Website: macys
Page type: cross-sells
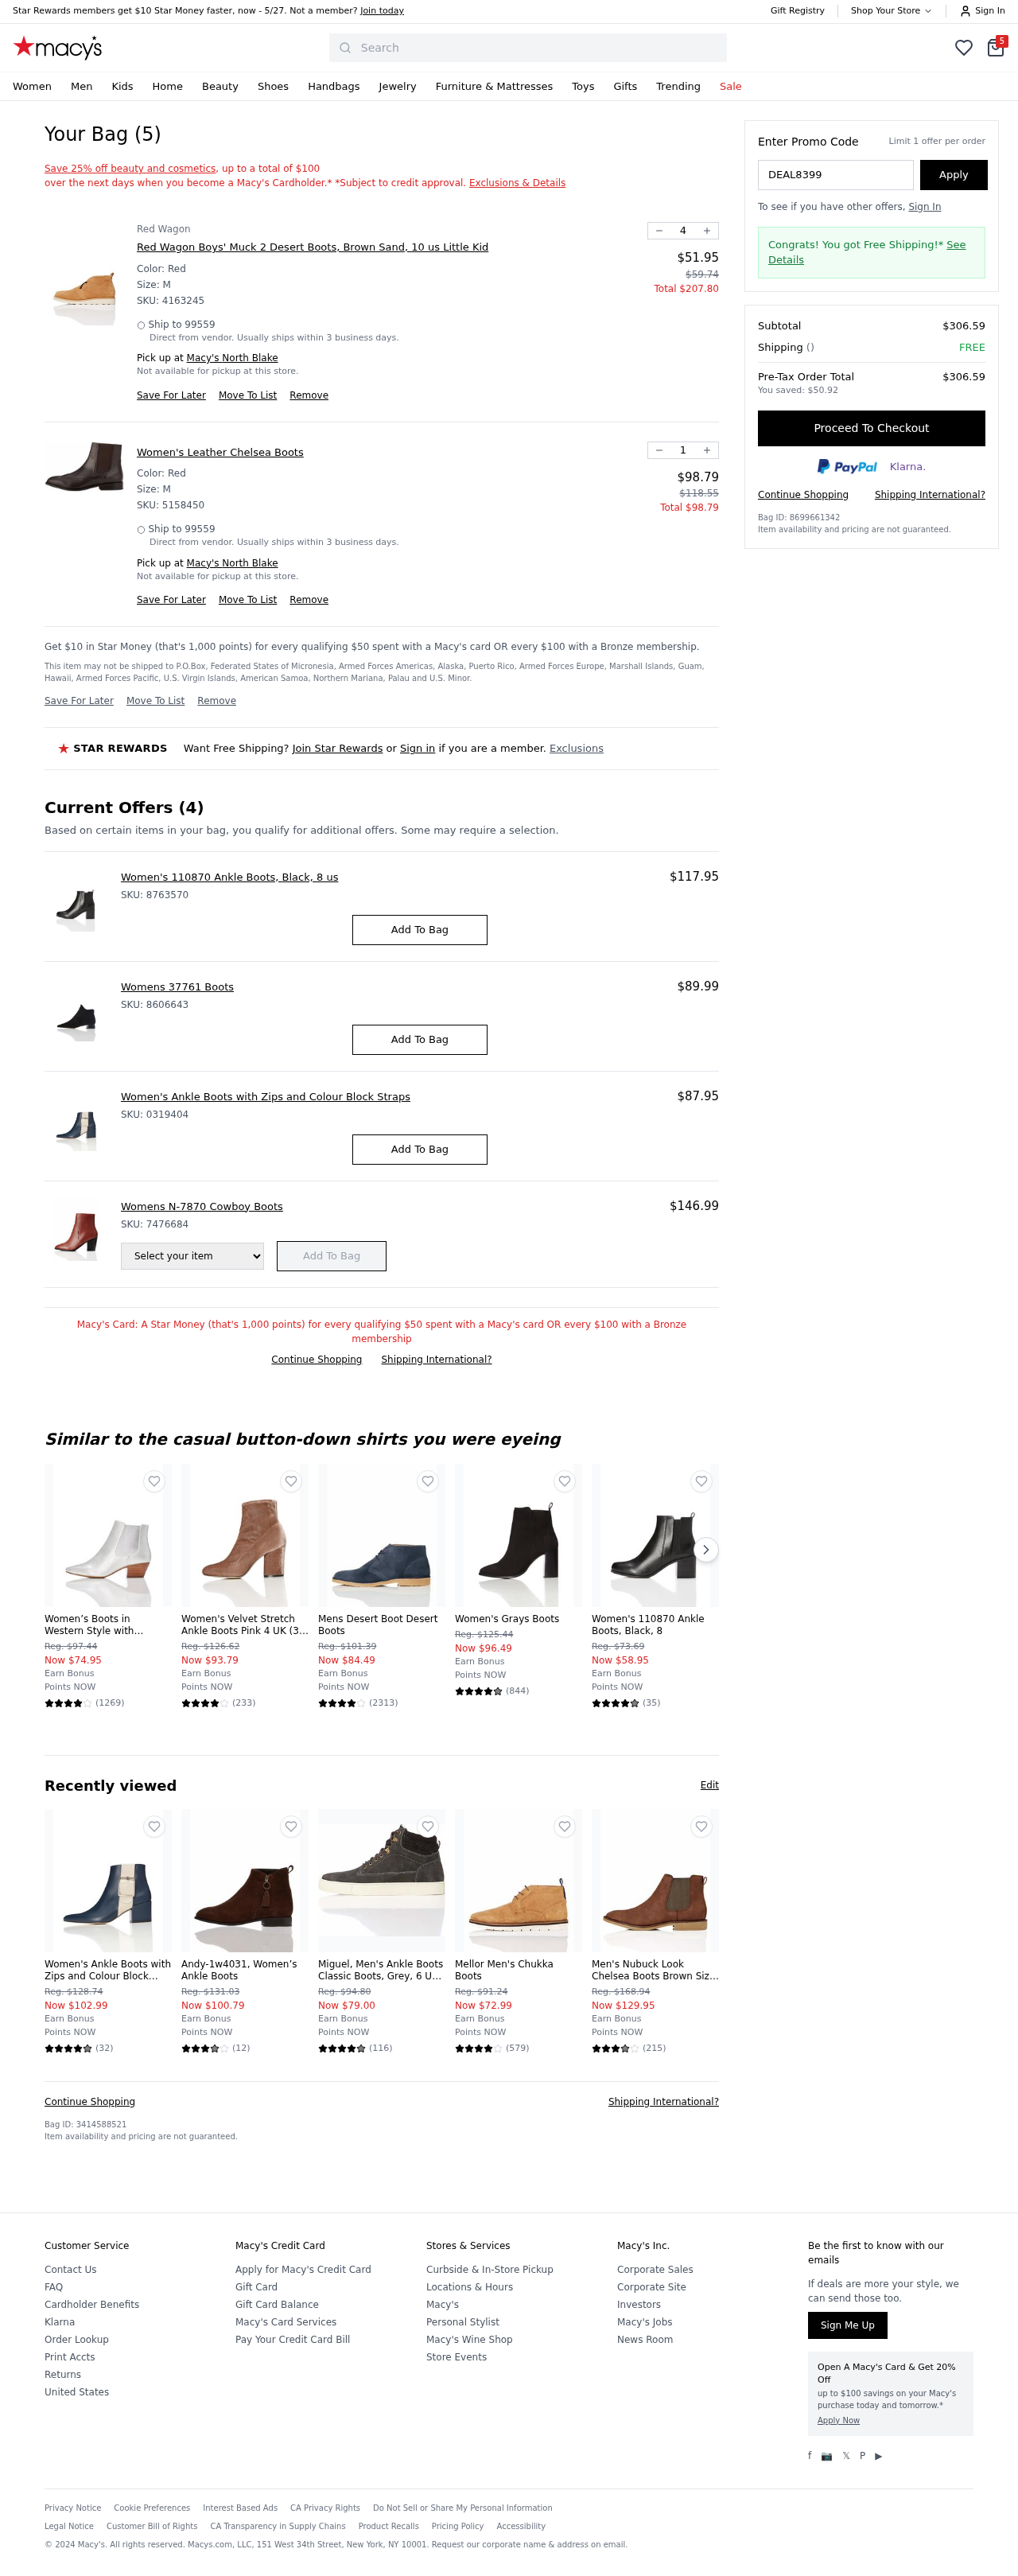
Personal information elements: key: PII_CITY
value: North Blake
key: PII_POSTCODE
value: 99559
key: PII_PROMO_CODE
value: DEAL8399
Product elements: key: PRODUCT10_NAME
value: Women's Ankle Boots with Zips and Colour Block Straps, Blue (Blue), 8 UK
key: PRODUCT10_NUM_RATINGS
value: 32
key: PRODUCT10_PRICE
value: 102.99
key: PRODUCT10_RATING
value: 4.5
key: PRODUCT11_NAME
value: Andy-1w4031, Women’s Ankle Boots
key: PRODUCT11_NUM_RATINGS
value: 12
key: PRODUCT11_PRICE
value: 100.79
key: PRODUCT11_RATING
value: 3.8
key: PRODUCT12_NAME
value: Miguel, Men's Ankle Boots Classic Boots, Grey, 6 UK (40 EU)
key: PRODUCT12_NUM_RATINGS
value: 116
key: PRODUCT12_PRICE
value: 79
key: PRODUCT12_RATING
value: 4.6
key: PRODUCT13_NAME
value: Mellor Men's Chukka Boots
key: PRODUCT13_NUM_RATINGS
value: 579
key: PRODUCT13_PRICE
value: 72.99
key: PRODUCT13_RATING
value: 4.4
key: PRODUCT14_NAME
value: Men's Nubuck Look Chelsea Boots Brown Size: 12 UK
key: PRODUCT14_NUM_RATINGS
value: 215
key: PRODUCT14_PRICE
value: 129.95
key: PRODUCT14_RATING
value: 3.8
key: PRODUCT15_NAME
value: Women's 110870 Ankle Boots, Black, 8 us
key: PRODUCT15_PRICE
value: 117.95
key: PRODUCT16_NAME
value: Women's Ankle Boots with Zips and Colour Block Straps
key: PRODUCT16_PRICE
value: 87.95
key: PRODUCT1_BRAND
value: Red Wagon
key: PRODUCT1_NAME
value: Red Wagon Boys' Muck 2 Desert Boots, Brown Sand, 10 us Little Kid
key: PRODUCT1_PRICE
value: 51.95
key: PRODUCT1_QUANTITY
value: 4
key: PRODUCT2_NAME
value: Women's Leather Chelsea Boots
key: PRODUCT2_PRICE
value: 98.79
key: PRODUCT2_QUANTITY
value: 1
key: PRODUCT3_NAME
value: Womens 37761 Boots
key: PRODUCT3_PRICE
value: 89.99
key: PRODUCT4_NAME
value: Womens N-7870 Cowboy Boots
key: PRODUCT4_PRICE
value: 146.99
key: PRODUCT5_NAME
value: Women’s Boots in Western Style with Metallic Finish
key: PRODUCT5_NUM_RATINGS
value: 1269
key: PRODUCT5_PRICE
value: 74.95
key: PRODUCT5_RATING
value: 4.4
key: PRODUCT6_NAME
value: Women's Velvet Stretch Ankle Boots Pink 4 UK (37 EU),119750
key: PRODUCT6_NUM_RATINGS
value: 233
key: PRODUCT6_PRICE
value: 93.79
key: PRODUCT6_RATING
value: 4.2
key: PRODUCT7_NAME
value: Mens Desert Boot Desert Boots
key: PRODUCT7_NUM_RATINGS
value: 2313
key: PRODUCT7_PRICE
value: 84.49
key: PRODUCT7_RATING
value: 4.1
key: PRODUCT8_NAME
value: Women's Grays Boots
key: PRODUCT8_NUM_RATINGS
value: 844
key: PRODUCT8_PRICE
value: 96.49
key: PRODUCT8_RATING
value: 4.6
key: PRODUCT9_NAME
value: Women's 110870 Ankle Boots, Black, 8
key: PRODUCT9_NUM_RATINGS
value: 35
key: PRODUCT9_PRICE
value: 58.95
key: PRODUCT9_RATING
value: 4.7
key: PRODUCT1_SKU
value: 4163245
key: PRODUCT1_ORIGINAL_PRICE
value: $59.74
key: PRODUCT1_TOTAL
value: $207.80
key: PRODUCT2_SKU
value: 5158450
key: PRODUCT2_ORIGINAL_PRICE
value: $118.55
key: PRODUCT2_TOTAL
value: $98.79
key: PRODUCT15_SKU
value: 8763570
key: PRODUCT3_SKU
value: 8606643
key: PRODUCT16_SKU
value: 0319404
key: PRODUCT4_SKU
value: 7476684
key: PRODUCT5_ORIGINAL_PRICE
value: Reg. $97.44
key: PRODUCT6_ORIGINAL_PRICE
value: Reg. $126.62
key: PRODUCT7_ORIGINAL_PRICE
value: Reg. $101.39
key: PRODUCT8_ORIGINAL_PRICE
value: Reg. $125.44
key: PRODUCT9_ORIGINAL_PRICE
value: Reg. $73.69
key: PRODUCT10_ORIGINAL_PRICE
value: Reg. $128.74
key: PRODUCT11_ORIGINAL_PRICE
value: Reg. $131.03
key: PRODUCT12_ORIGINAL_PRICE
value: Reg. $94.80
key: PRODUCT13_ORIGINAL_PRICE
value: Reg. $91.24
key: PRODUCT14_ORIGINAL_PRICE
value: Reg. $168.94
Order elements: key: ORDER_NUM_ITEMS
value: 5
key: ORDER_SUBTOTAL
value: $306.59
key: ORDER_TOTAL
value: $306.59
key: ORDER_SAVINGS
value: $50.92
Search elements: key: HEADER_SEARCH
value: Search